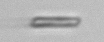
Label: fiber